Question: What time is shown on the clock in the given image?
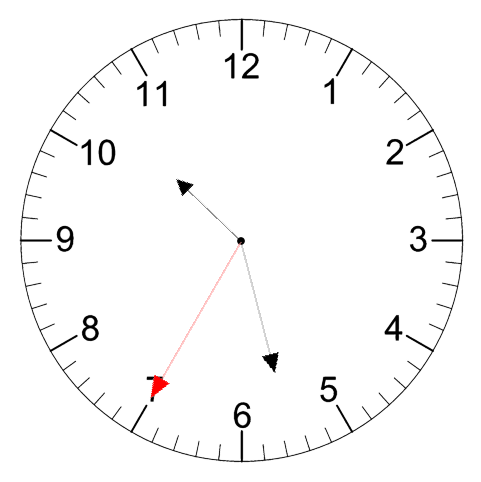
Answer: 10:27:35